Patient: sex M, age 30
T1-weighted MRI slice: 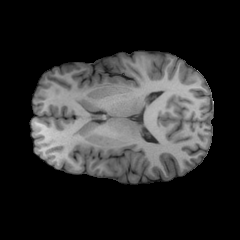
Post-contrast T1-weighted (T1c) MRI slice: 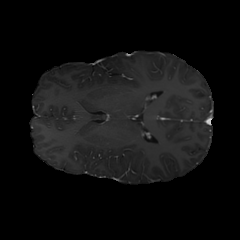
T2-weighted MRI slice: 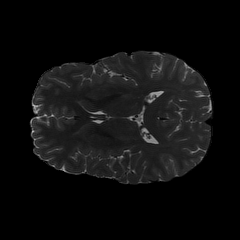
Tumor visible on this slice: no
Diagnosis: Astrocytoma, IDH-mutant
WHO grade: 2